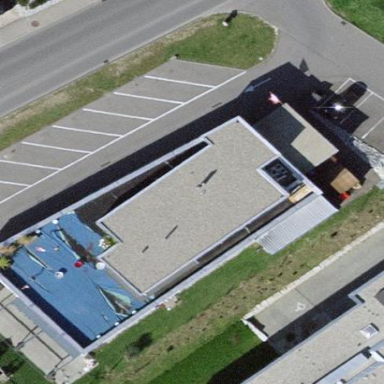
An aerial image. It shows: Bakery located inside building.